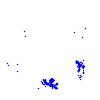
Particle: electron